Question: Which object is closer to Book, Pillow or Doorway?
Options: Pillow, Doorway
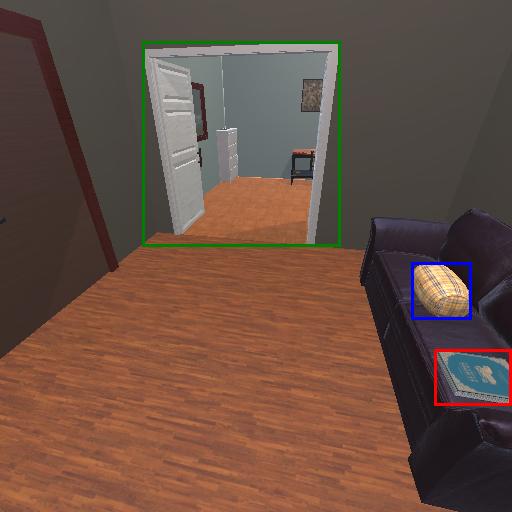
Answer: Pillow